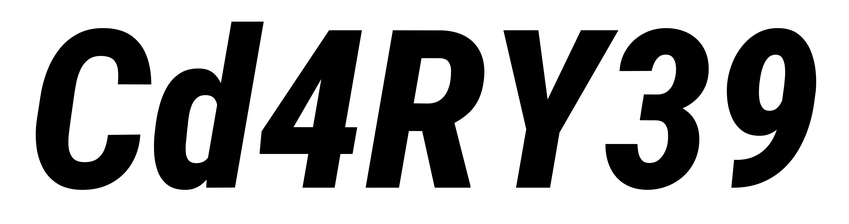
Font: Roboto-Italic_Condensed_ExtraBold_Italic